Question: what does these signs mean?

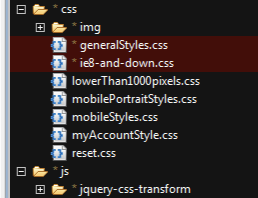
Answer: It really depends from your configuration, as these kind of settings are theme-specific, however I would guess they signal the file on disk has changed relative to either:
1. The beginning of the working session
2. The last committed version (if you are using a versioning system)
HTH!